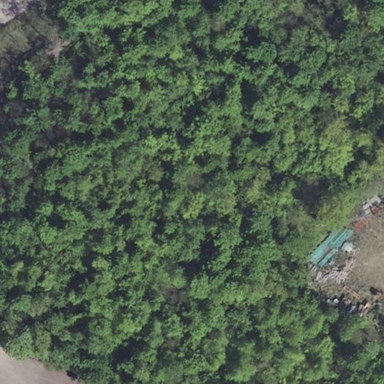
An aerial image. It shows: Forest area.